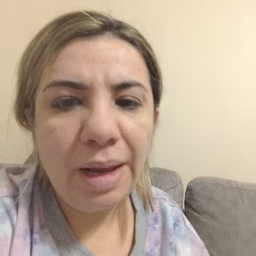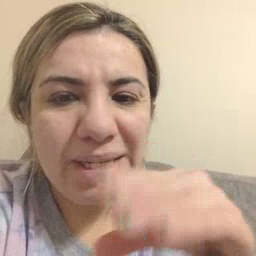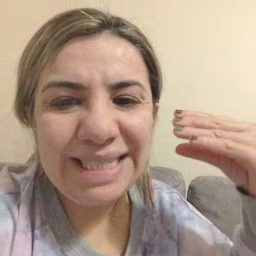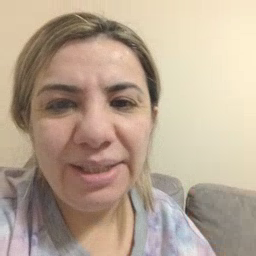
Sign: smile